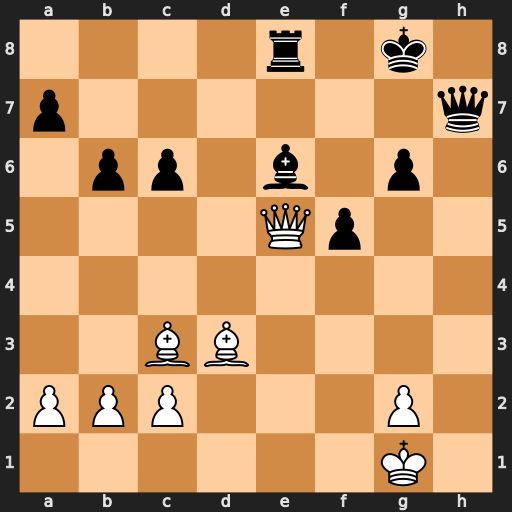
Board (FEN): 4r1k1/p6q/1pp1b1p1/4Qp2/8/2BB4/PPP3P1/6K1
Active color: w
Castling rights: -
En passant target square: -
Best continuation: Bc4 Kf8 Bxe6 Rxe6 Qxe6